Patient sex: F
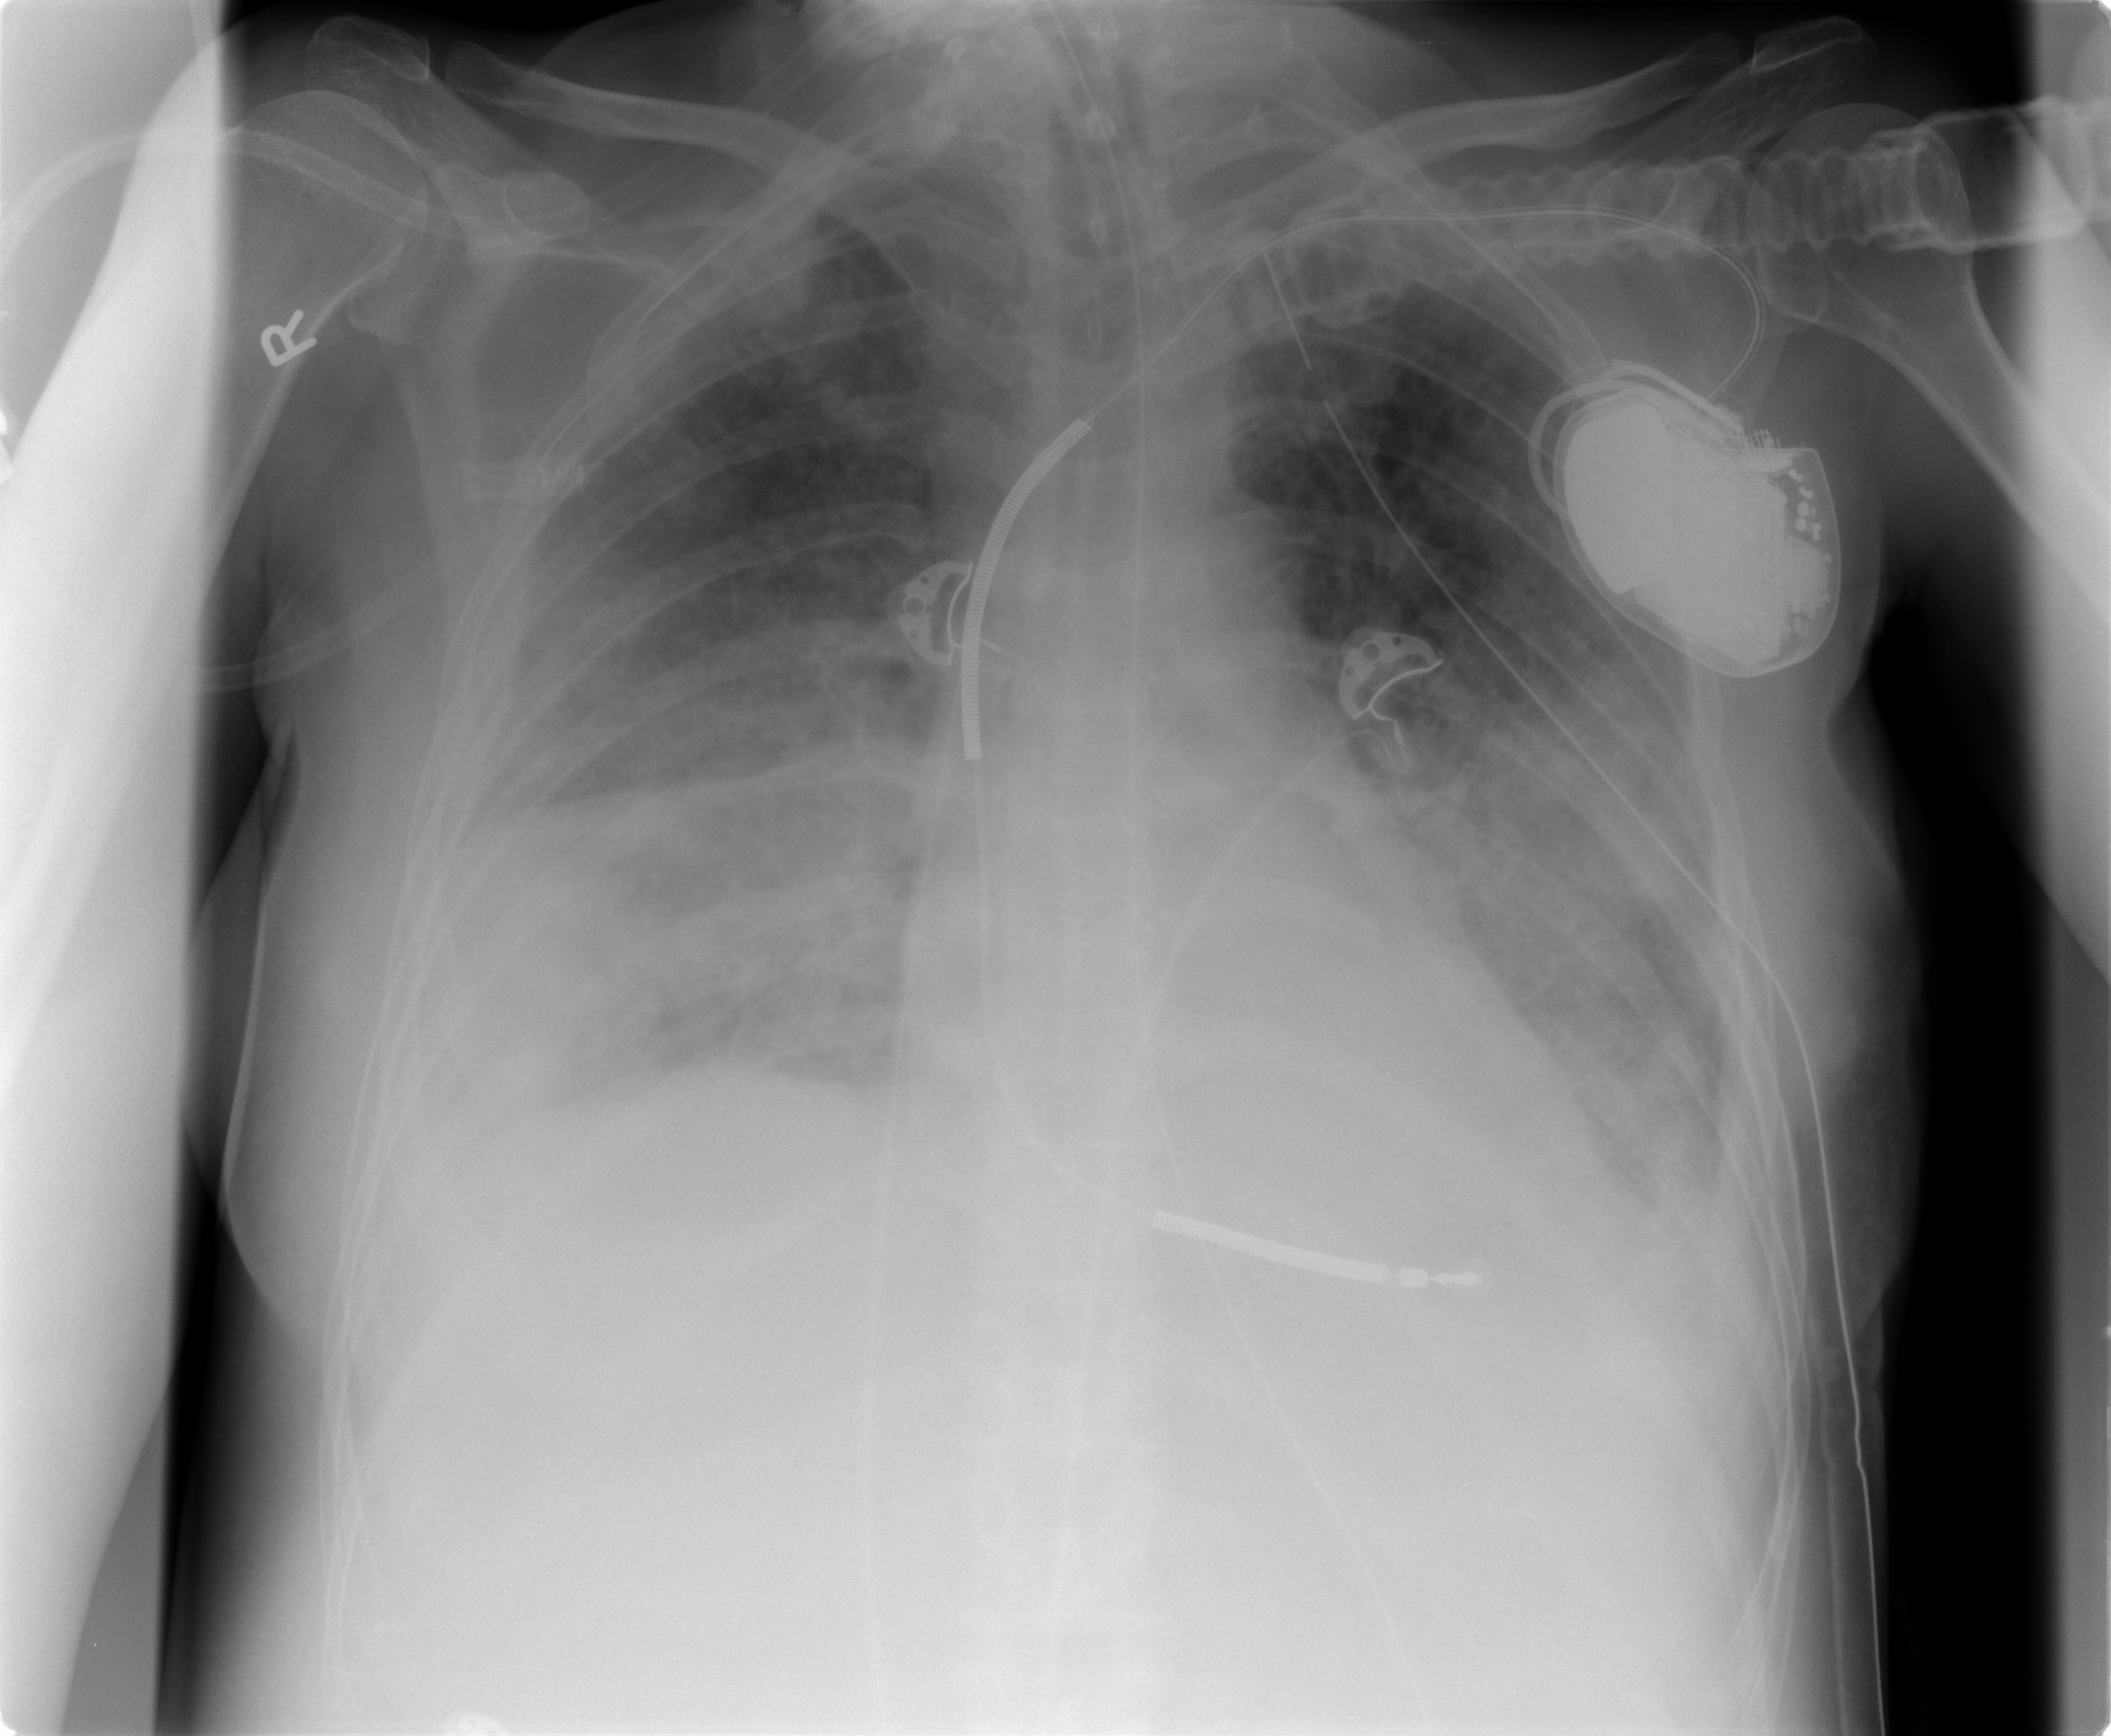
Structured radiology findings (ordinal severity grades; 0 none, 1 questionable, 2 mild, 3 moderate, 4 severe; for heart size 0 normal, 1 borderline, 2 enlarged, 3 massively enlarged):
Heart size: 0
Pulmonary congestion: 1
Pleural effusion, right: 3
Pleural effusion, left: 2
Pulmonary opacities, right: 3
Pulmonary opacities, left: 3
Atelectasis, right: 3
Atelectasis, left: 3